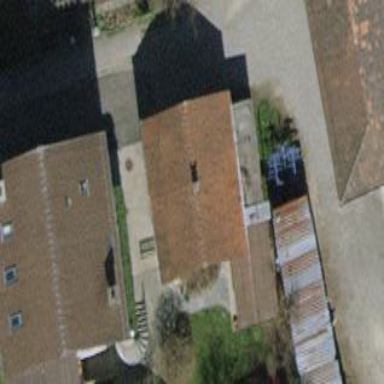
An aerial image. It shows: Building with tiled roof.